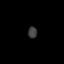
Tissue: lung
Cell type: Endothelial cells
Senescence score: 0.6713
Nuclear area (px): 99
Mean DAPI intensity: 62.434